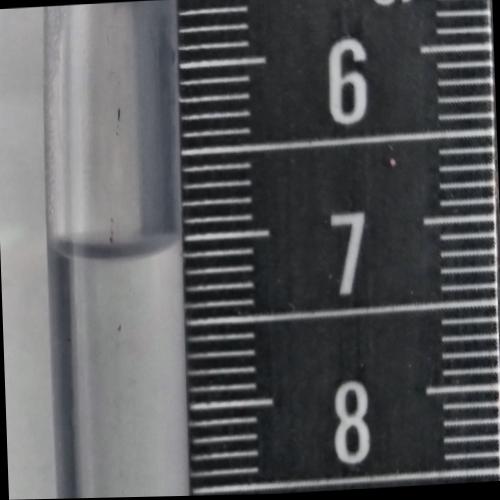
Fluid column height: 7.0 cm